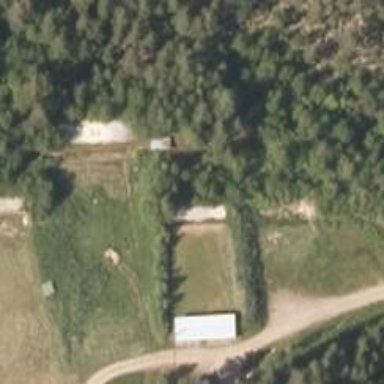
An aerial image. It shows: This is shooting range.